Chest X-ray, PA view. Patient: 11 years old, sex F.
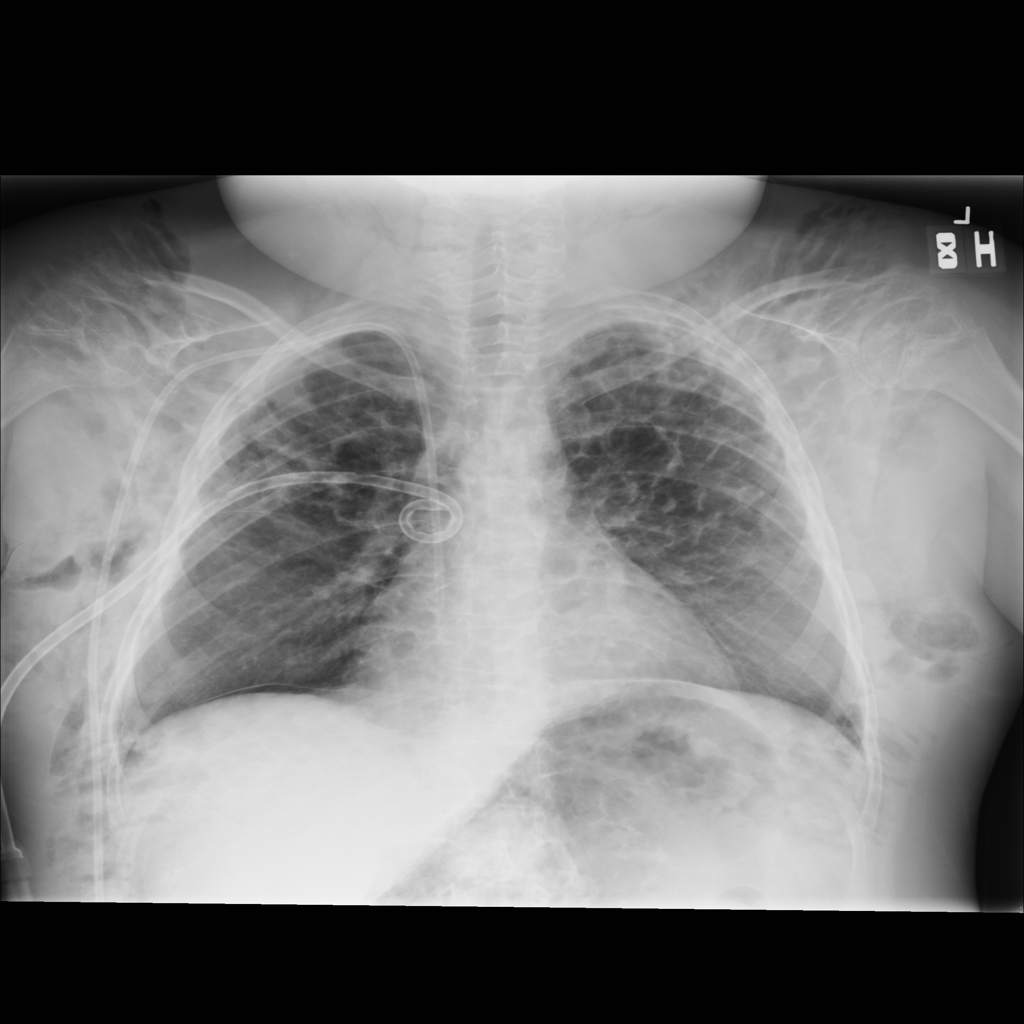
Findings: Emphysema